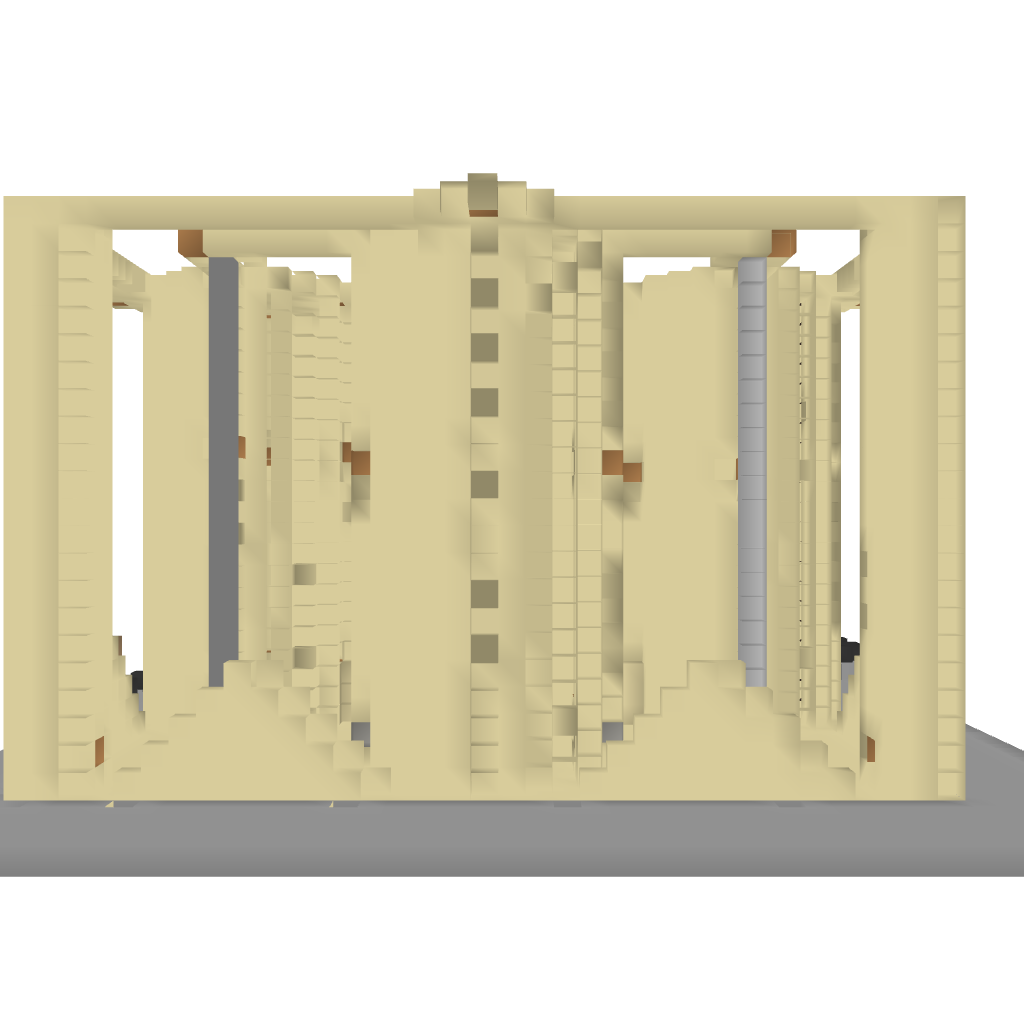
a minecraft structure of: Desert Temple